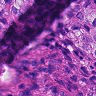
Metastatic tissue present: no